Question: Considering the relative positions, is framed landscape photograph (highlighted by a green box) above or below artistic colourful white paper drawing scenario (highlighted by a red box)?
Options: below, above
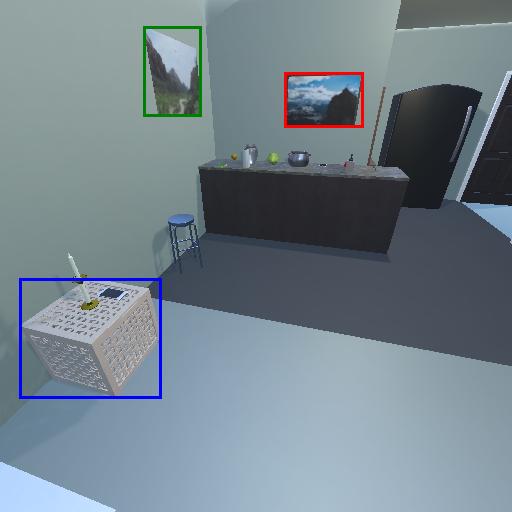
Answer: below